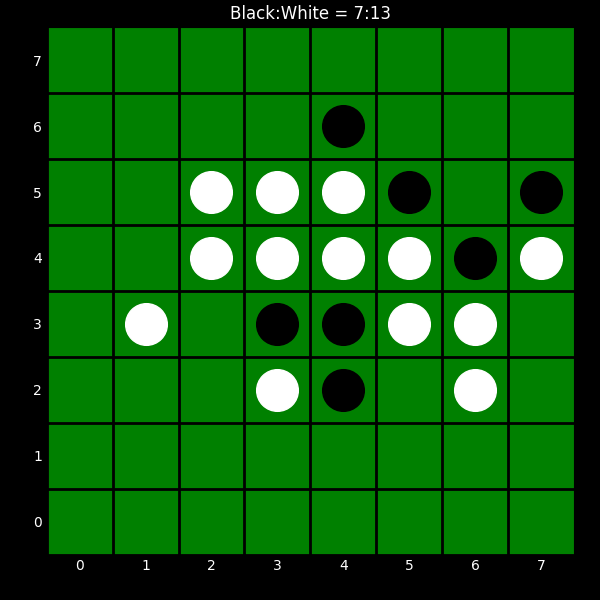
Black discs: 7
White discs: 13